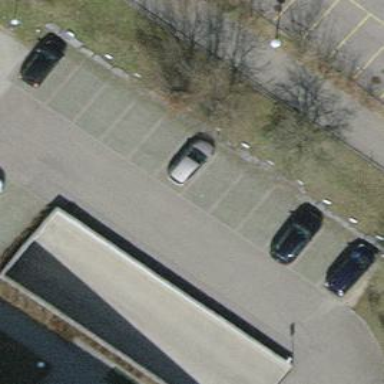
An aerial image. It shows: Group of garages.